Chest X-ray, PA view. Patient: 27 years old, sex M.
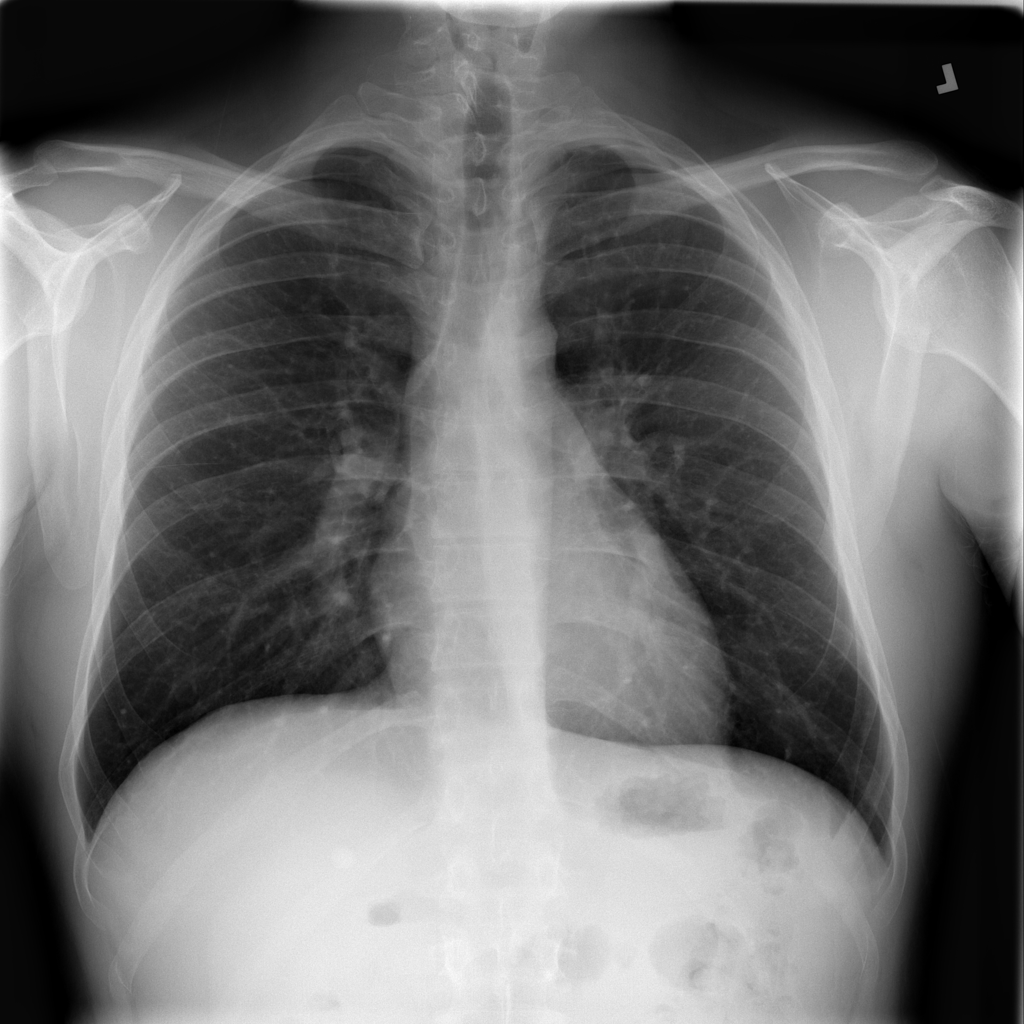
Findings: No Finding